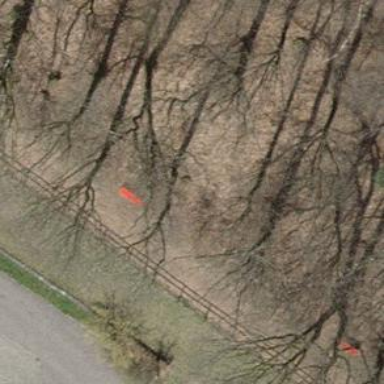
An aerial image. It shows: Red bench.